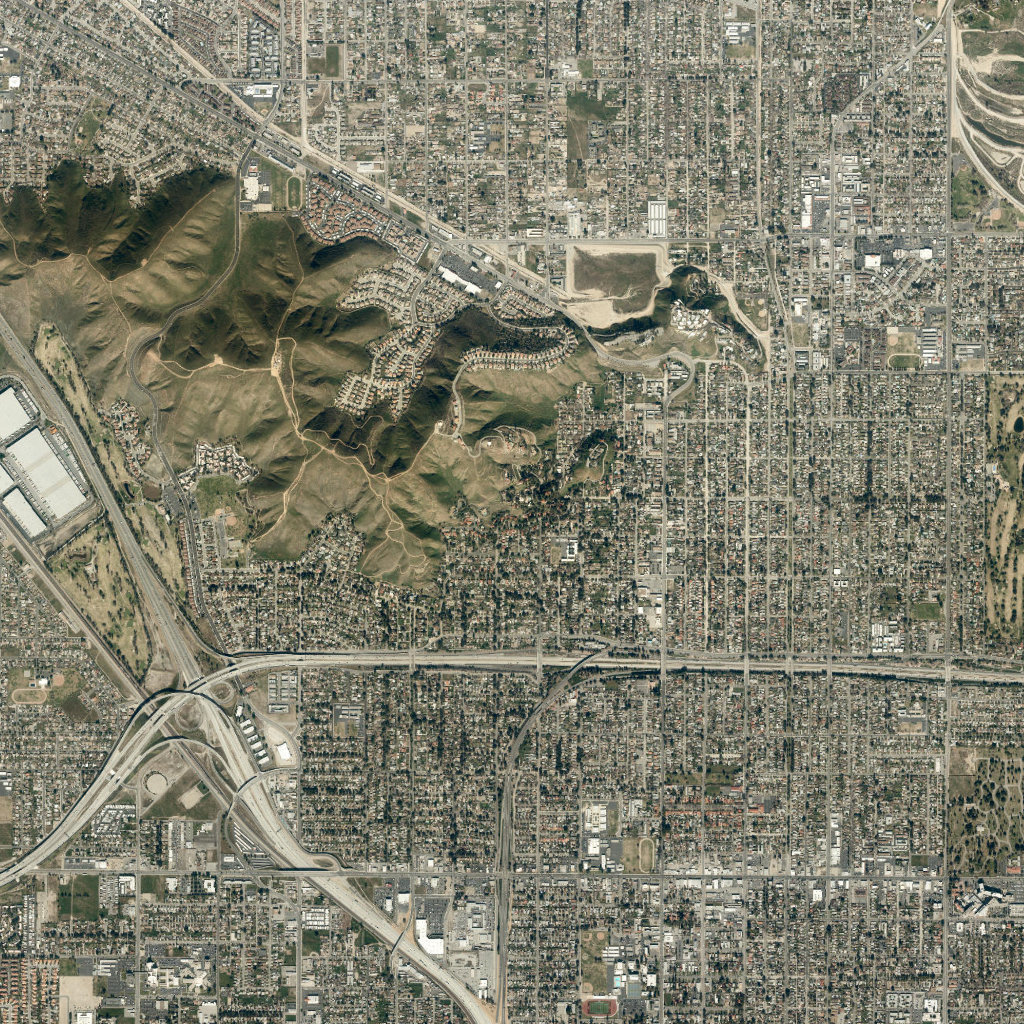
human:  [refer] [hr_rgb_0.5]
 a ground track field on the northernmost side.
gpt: <box>[[28, 17, 29, 20, 0]]</box>

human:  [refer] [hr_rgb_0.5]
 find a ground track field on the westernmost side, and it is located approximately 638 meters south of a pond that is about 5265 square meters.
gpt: <box>[[1, 67, 5, 68, 0]]</box>

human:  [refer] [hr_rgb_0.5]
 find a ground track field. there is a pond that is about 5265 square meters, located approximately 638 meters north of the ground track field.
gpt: <box>[[1, 67, 5, 68, 0]]</box>